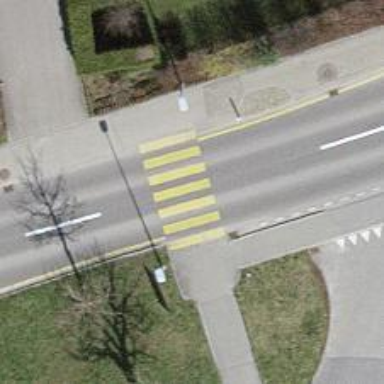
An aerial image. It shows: Uncontrolled zebra crossing on the road.